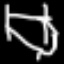
Label: bed